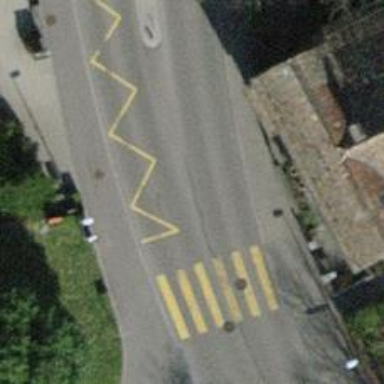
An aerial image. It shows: Bus stop with designated public transport stop position.